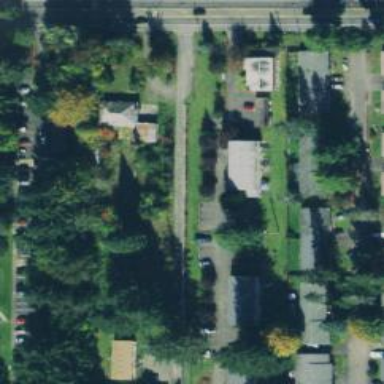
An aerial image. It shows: Driveway.